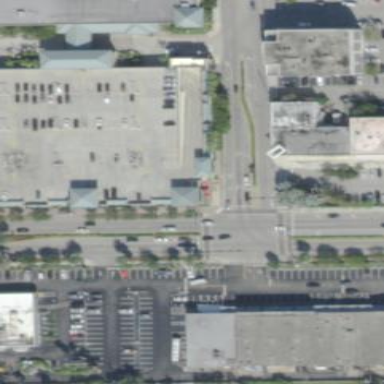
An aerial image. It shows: Building with public surveillance for parking area.